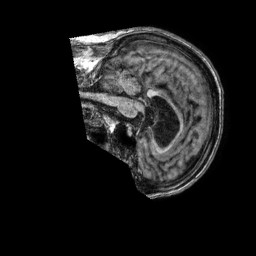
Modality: T1w
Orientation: sagittal
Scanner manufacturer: philips
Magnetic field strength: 1.5 T
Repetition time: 0.007101 s
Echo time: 0.003211 s